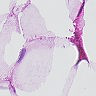
Metastatic tissue present: no